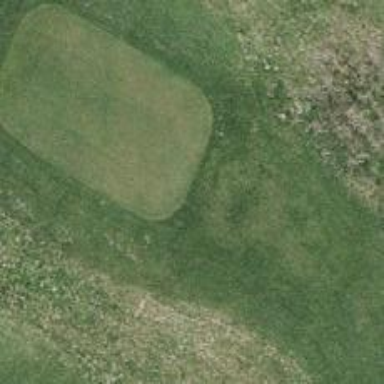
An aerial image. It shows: Golf tee on grassy land.